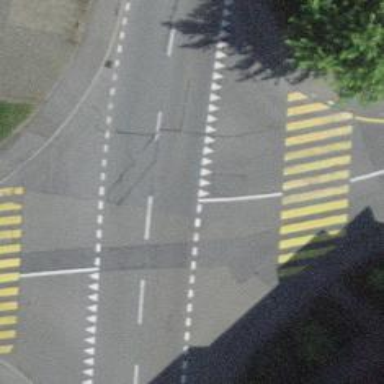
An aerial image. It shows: Road with "give way" sign.